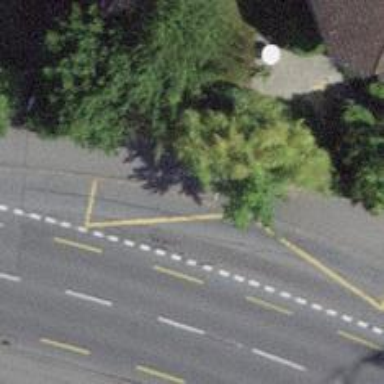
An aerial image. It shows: Bus stop with platform for public transport.